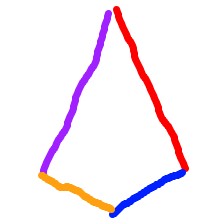
Shape: kite